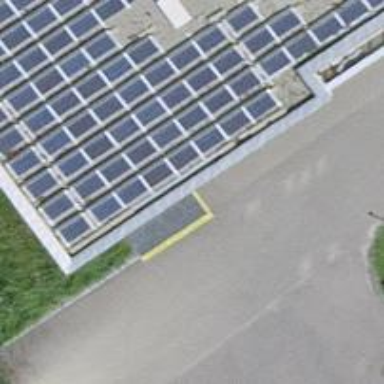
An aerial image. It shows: Bicycle parking area with wall loops.